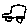
Label: car